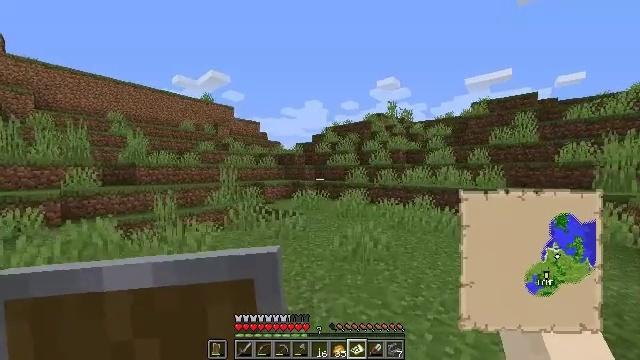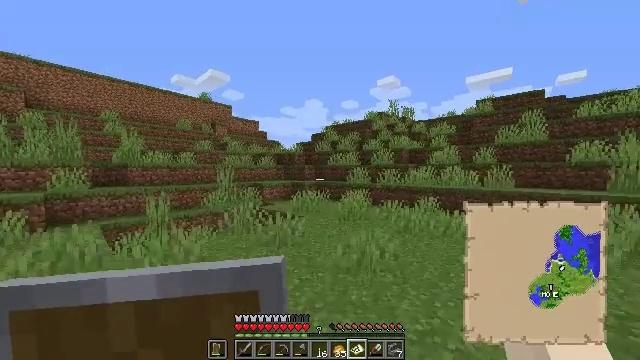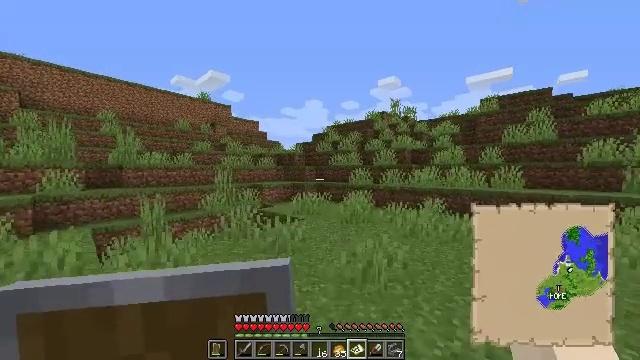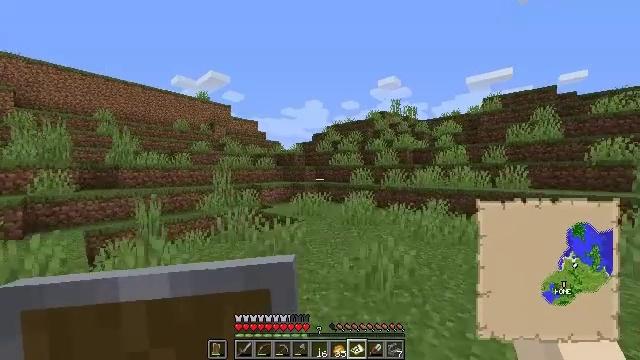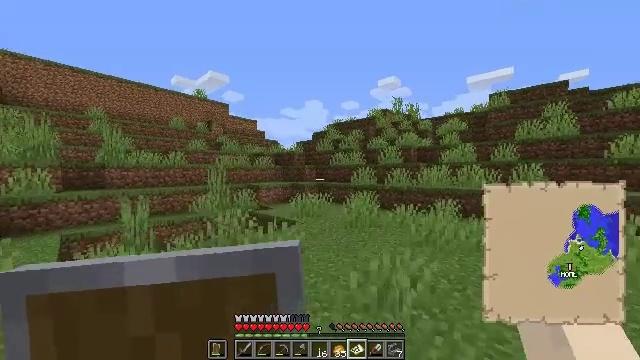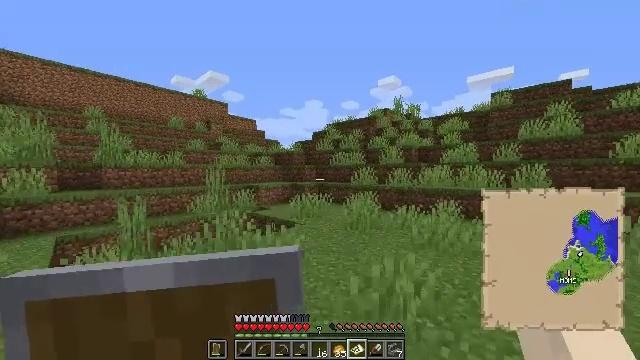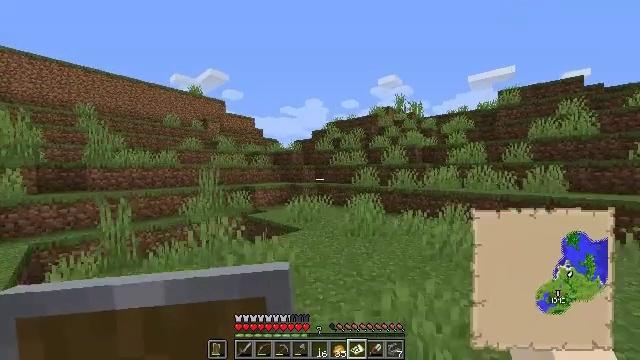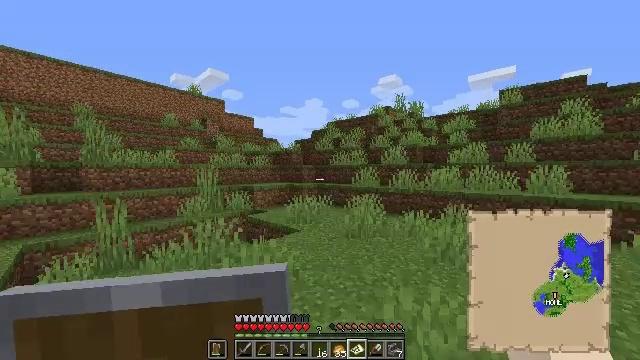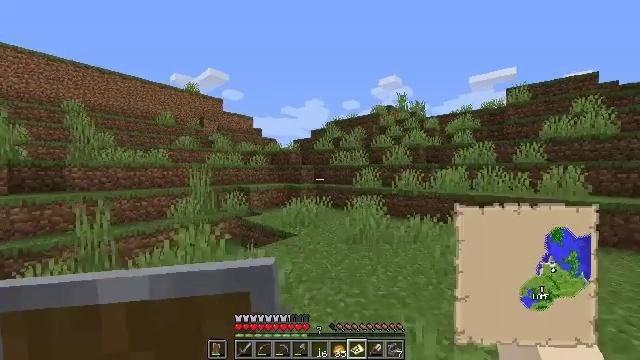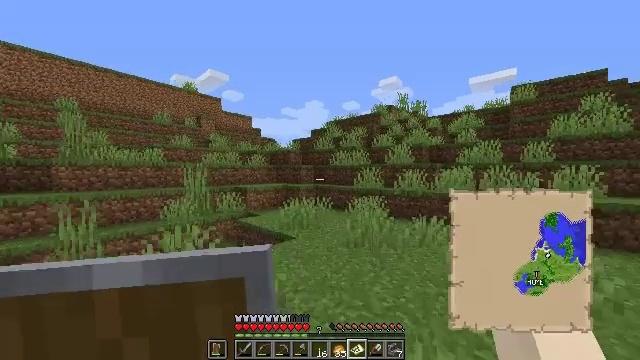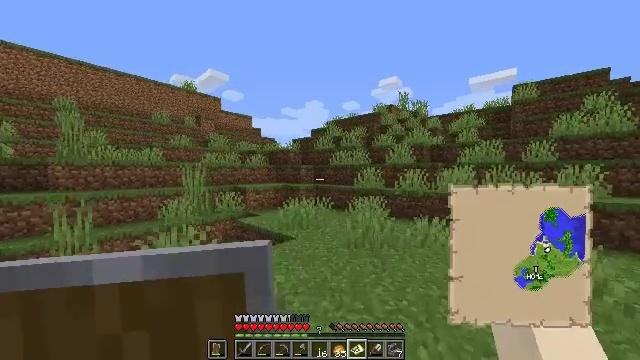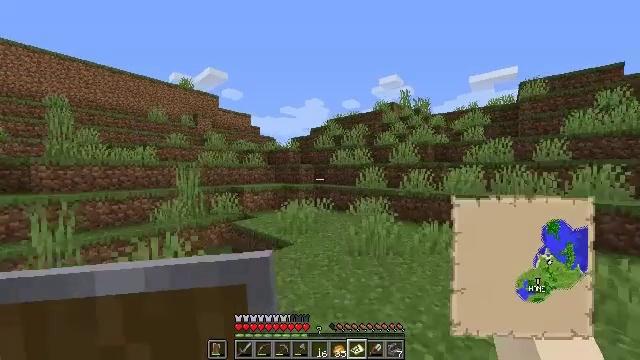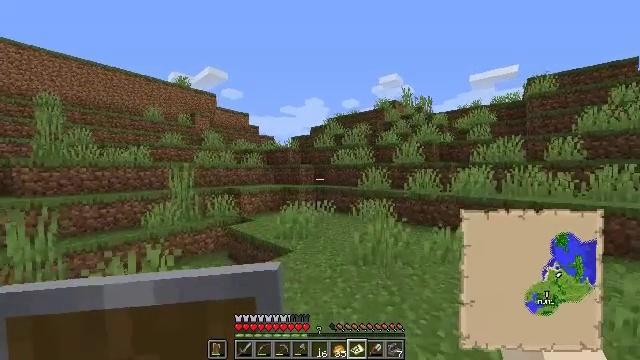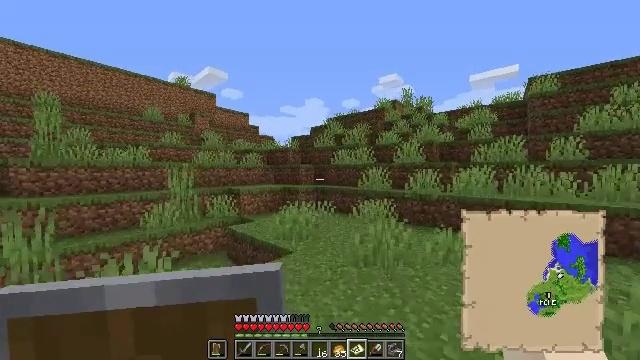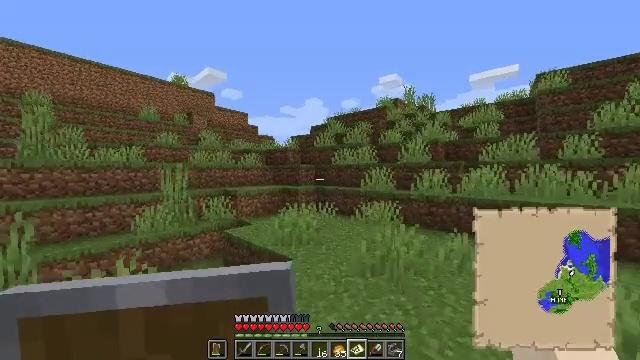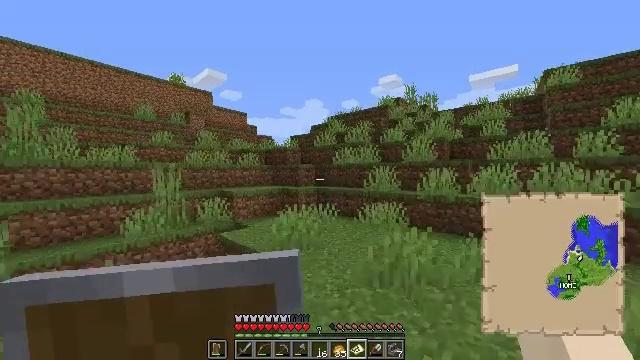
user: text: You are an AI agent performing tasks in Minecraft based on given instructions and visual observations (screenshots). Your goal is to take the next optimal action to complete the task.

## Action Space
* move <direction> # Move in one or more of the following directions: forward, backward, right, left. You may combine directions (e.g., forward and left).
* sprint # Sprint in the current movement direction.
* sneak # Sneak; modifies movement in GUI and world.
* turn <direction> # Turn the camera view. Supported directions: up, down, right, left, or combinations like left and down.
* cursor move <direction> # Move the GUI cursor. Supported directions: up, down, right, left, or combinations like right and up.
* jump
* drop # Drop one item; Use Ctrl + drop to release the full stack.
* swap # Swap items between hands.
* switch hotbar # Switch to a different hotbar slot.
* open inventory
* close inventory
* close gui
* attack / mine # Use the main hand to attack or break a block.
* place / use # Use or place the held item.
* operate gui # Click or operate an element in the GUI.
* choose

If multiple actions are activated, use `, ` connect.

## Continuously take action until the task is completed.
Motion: motion action
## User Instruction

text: Harvest the poppy flower.
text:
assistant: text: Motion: move forward
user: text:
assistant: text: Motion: move forward
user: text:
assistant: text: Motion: move forward
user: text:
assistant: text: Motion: move forward
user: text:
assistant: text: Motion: move forward
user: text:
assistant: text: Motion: move forward
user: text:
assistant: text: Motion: move forward
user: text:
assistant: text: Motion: move forward
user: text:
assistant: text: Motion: move forward
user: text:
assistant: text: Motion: move forward
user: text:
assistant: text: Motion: move forward
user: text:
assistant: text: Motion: move forward
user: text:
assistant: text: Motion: move forward
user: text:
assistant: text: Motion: move forward
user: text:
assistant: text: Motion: move forward
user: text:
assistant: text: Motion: move forward
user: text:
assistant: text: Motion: move forward
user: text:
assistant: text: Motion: move forward
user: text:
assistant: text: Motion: move forward
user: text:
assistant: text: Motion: move forward
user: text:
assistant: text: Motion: move forward
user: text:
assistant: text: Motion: move forward
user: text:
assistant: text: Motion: move forward
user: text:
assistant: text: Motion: move forward
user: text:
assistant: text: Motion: move forward
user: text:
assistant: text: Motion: move forward
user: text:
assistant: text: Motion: move forward
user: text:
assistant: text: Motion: move forward
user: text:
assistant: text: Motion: move forward
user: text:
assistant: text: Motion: move forward